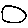
Label: moon